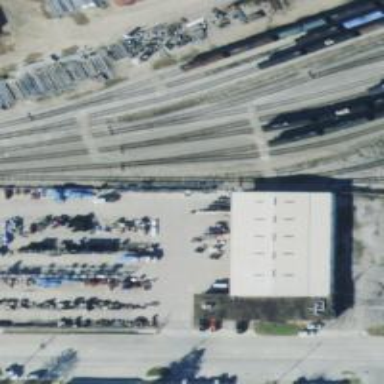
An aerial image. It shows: Abandoned railway siding.